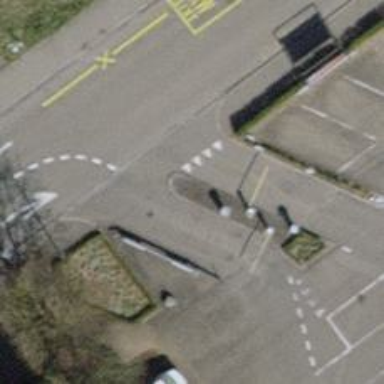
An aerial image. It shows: Lift gate barrier.